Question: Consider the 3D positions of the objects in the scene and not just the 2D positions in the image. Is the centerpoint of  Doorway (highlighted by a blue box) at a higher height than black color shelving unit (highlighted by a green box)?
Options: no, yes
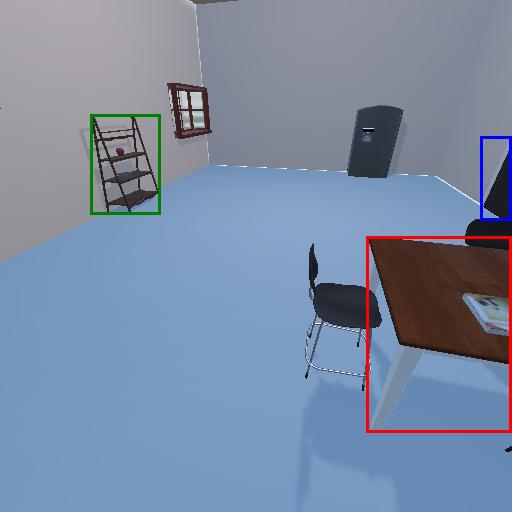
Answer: no